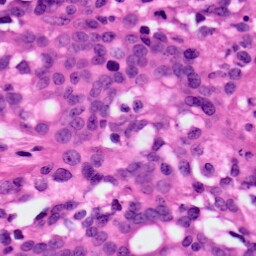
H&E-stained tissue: Ovarian